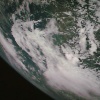
Label: cloud